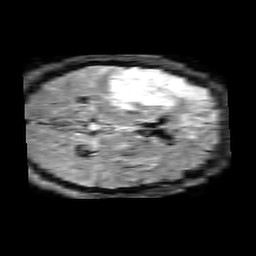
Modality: FLAIR
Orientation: axial
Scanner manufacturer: philips
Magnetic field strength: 3 T
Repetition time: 11 s
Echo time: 0.12 s